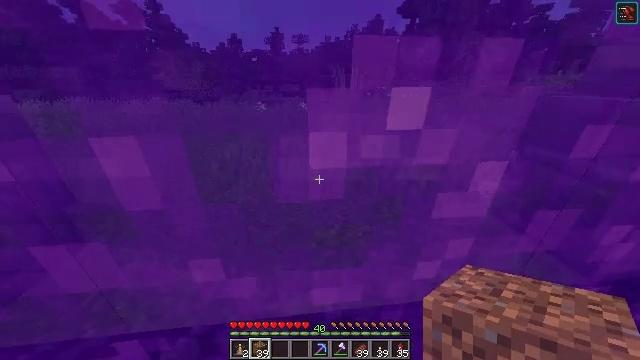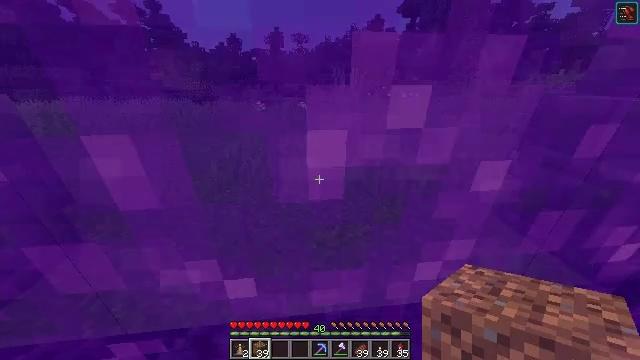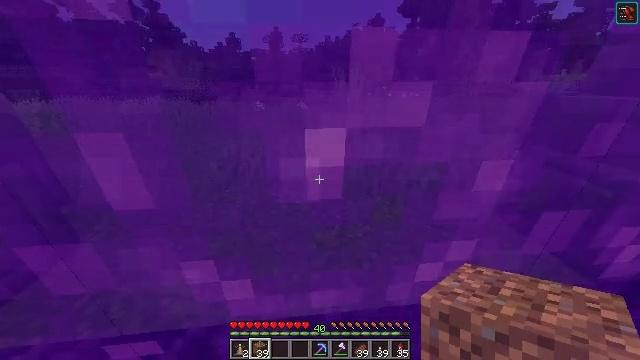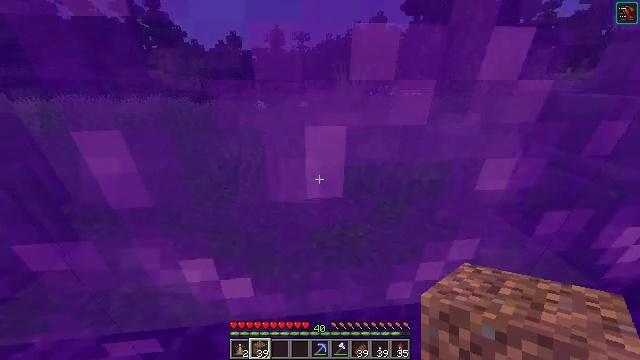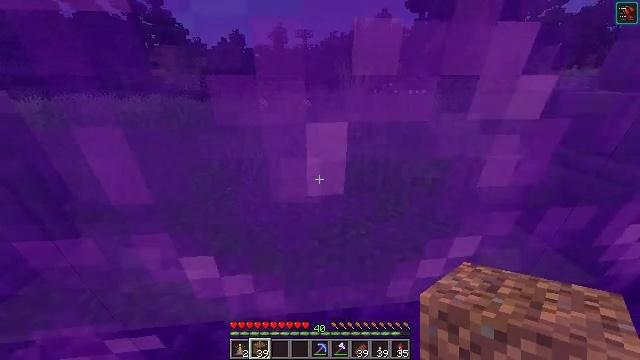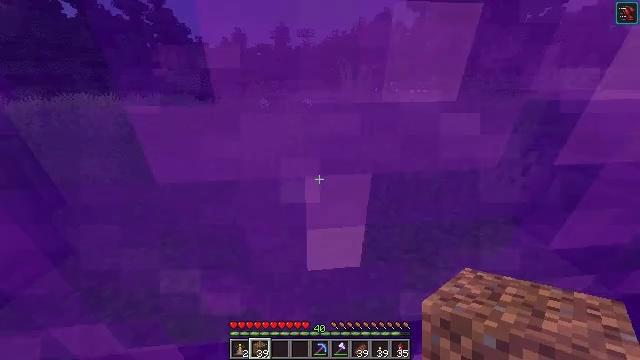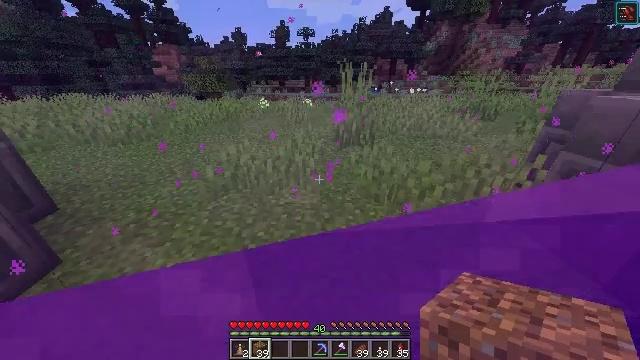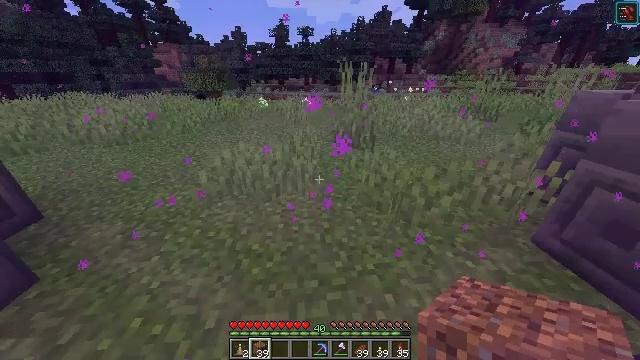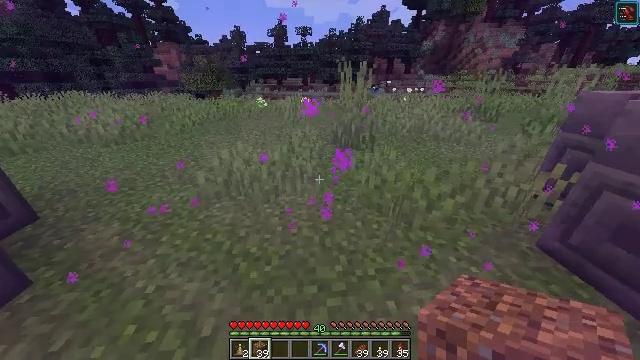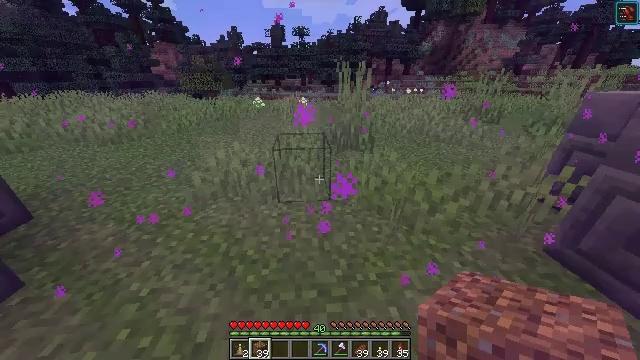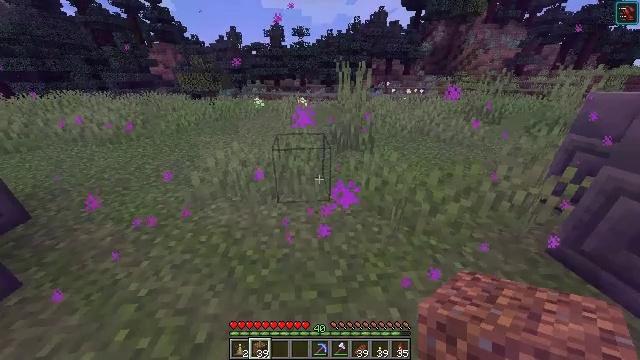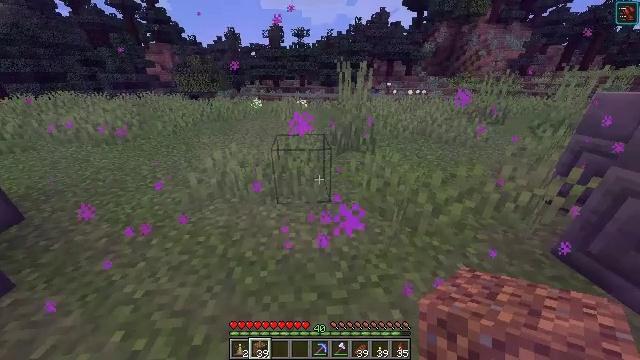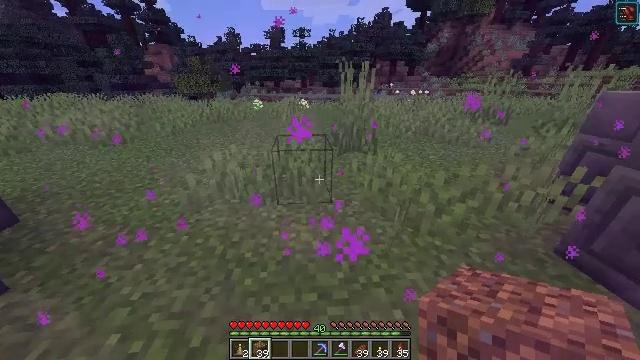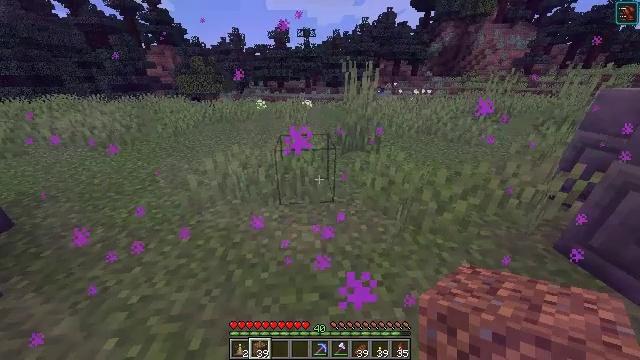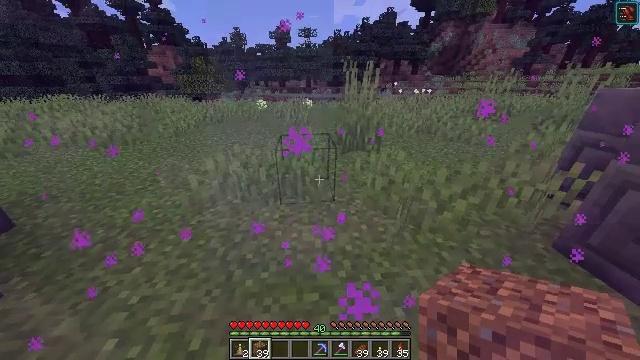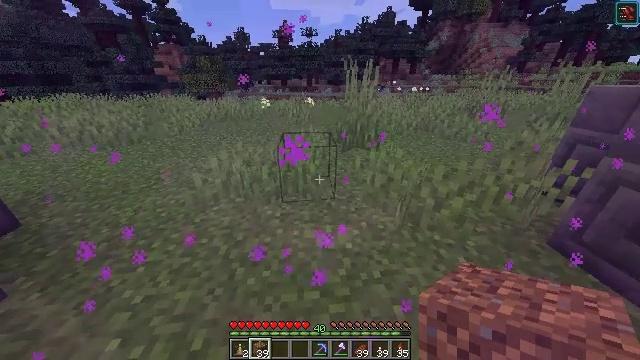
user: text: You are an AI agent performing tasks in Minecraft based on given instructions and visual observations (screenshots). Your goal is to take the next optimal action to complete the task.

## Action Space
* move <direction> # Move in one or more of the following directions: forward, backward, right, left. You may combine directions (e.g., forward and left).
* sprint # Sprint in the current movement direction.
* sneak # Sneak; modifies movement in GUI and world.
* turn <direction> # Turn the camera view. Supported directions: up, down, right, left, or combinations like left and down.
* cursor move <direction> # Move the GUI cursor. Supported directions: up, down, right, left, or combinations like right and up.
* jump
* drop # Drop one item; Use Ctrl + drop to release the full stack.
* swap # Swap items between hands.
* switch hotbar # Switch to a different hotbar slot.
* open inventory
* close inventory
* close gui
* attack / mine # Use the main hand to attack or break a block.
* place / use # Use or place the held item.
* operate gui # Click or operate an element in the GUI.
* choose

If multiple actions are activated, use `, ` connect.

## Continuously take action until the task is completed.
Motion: motion action
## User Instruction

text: Remove a potato from the inventory.
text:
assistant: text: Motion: no_op
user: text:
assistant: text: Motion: no_op
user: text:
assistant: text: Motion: no_op
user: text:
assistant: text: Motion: no_op
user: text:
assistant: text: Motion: move forward
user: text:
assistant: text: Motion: move forward
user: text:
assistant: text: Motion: no_op
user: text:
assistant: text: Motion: no_op
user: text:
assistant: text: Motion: no_op
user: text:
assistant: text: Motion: no_op
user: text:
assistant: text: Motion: no_op
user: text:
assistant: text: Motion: no_op
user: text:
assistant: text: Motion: no_op
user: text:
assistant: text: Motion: no_op
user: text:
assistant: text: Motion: no_op
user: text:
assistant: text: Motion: no_op
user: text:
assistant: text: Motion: no_op
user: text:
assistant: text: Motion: no_op
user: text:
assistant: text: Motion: no_op
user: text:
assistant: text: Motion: no_op
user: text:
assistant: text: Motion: no_op
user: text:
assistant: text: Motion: no_op
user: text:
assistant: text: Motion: no_op
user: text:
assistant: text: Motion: no_op
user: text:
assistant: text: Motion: no_op
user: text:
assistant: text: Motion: no_op
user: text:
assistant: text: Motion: no_op
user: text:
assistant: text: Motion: no_op
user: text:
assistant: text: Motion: no_op
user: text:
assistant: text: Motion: no_op